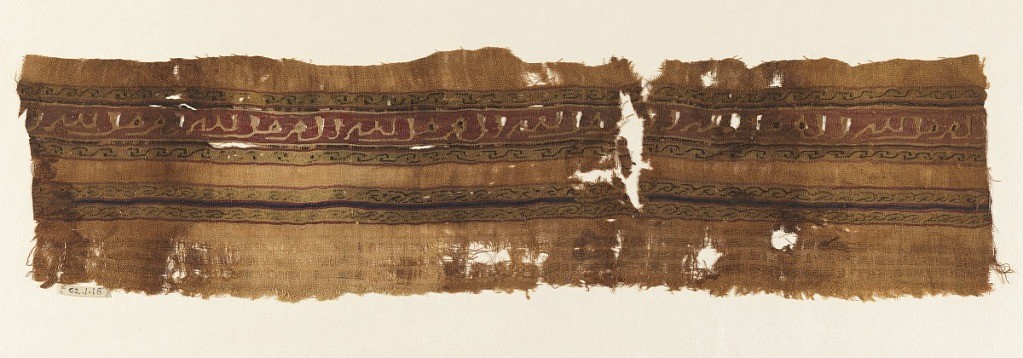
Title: Tiraz
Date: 11th–12th century
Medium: linen, warp and weft, with silk for the tapestry weft. Technique: slit tapestry woven with plain weave
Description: Silk polychome  horizontal bands on linen. The design is an inscription in Arabic which in translation is "Aid from God" , repeated.